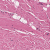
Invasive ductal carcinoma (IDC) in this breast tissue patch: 0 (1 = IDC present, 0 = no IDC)